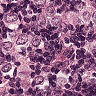
Metastatic tissue present: yes